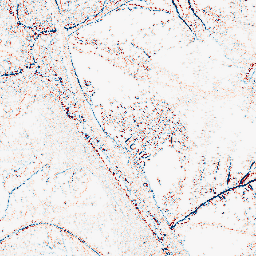
Category: edge_preserving
Decomposition family: median
Decomposition parameters: size: 3
Upsampling method: lanczos
Upsampling parameters: scale: 4
Upsampling scale: 4